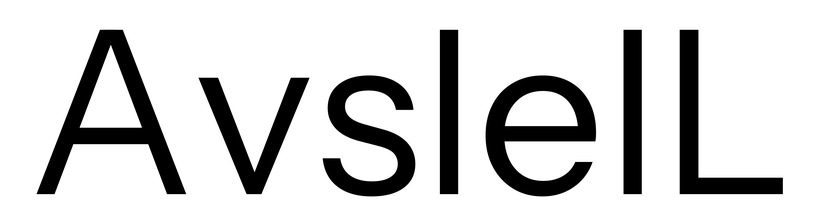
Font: InstrumentSans_Regular